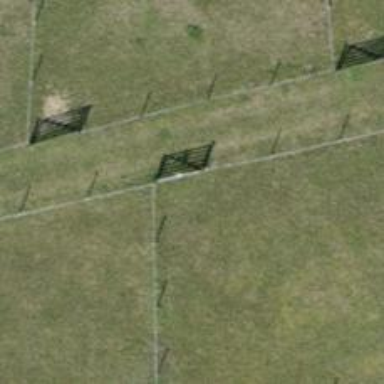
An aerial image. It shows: Gate.